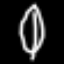
Label: leaf